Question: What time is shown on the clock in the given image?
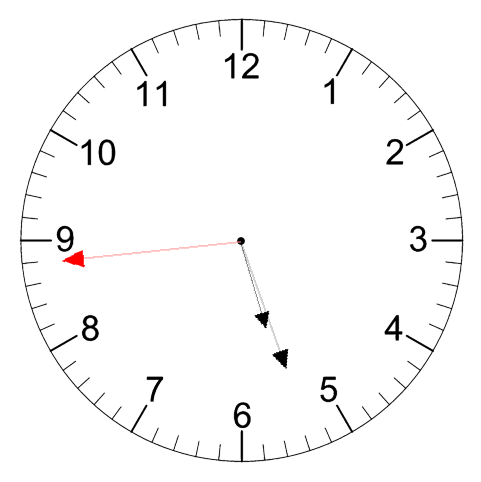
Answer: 05:26:44